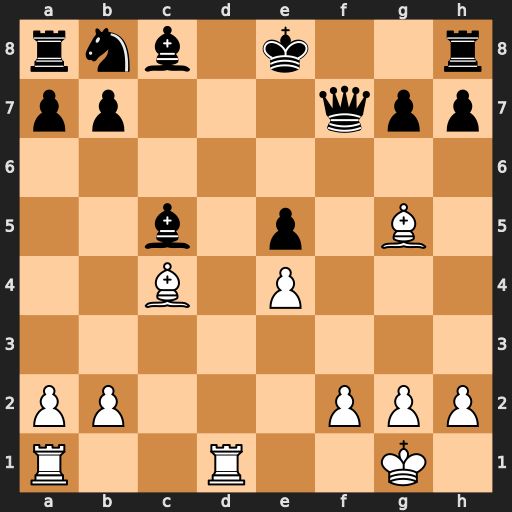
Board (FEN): rnb1k2r/pp3qpp/8/2b1p1B1/2B1P3/8/PP3PPP/R2R2K1
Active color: w
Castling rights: kq
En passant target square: -
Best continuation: Rd8#